Aerial crown-view tile of a tropical tree (Barro Colorado Island, Panama), acquired 20250715:
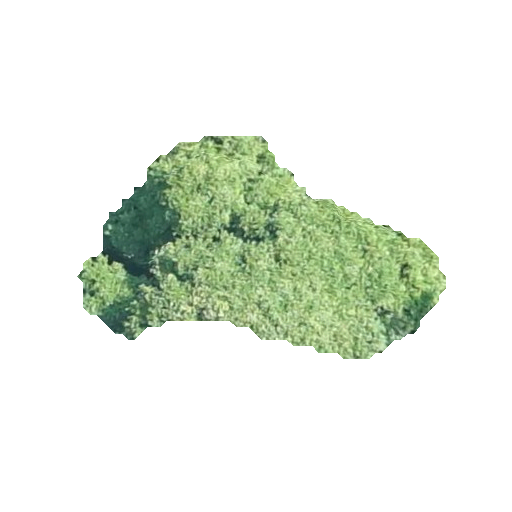
Species: Prioria copaifera
GBIF accepted scientific name: Prioria copaifera
Crown area: 75.846 m²